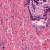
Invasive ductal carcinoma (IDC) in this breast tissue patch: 0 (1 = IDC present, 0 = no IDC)